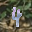
Label: 4